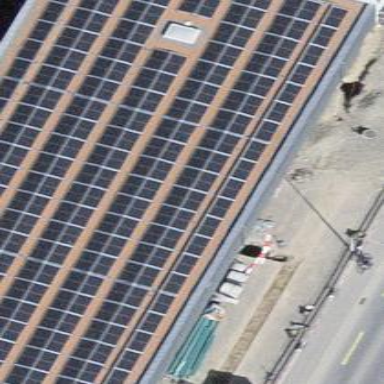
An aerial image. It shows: Solar power generator.